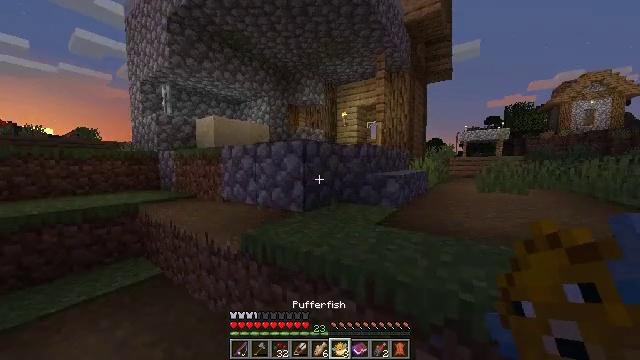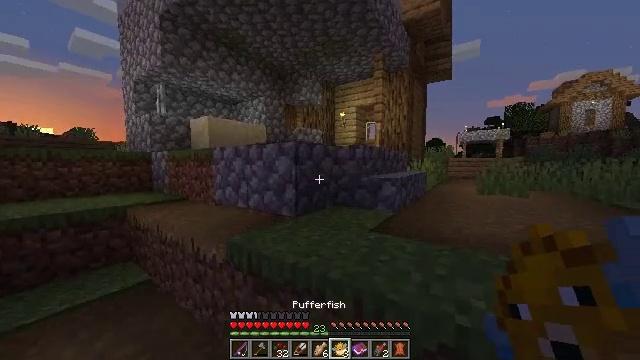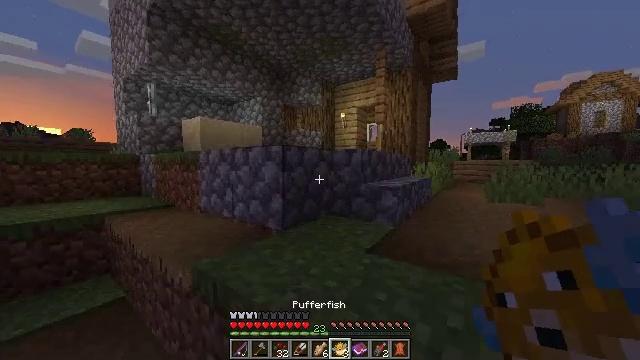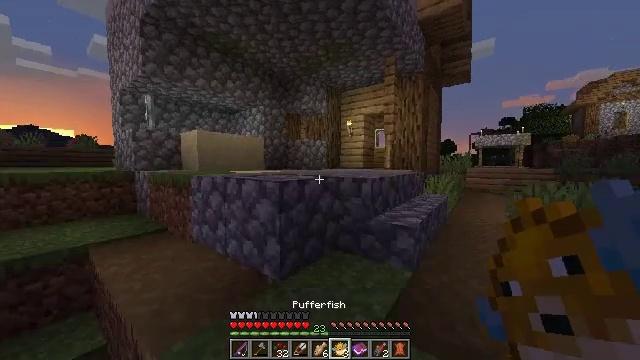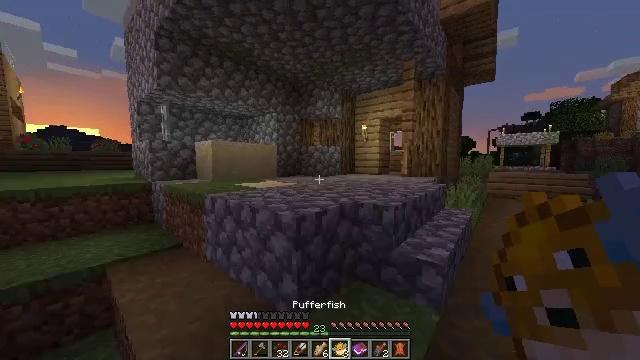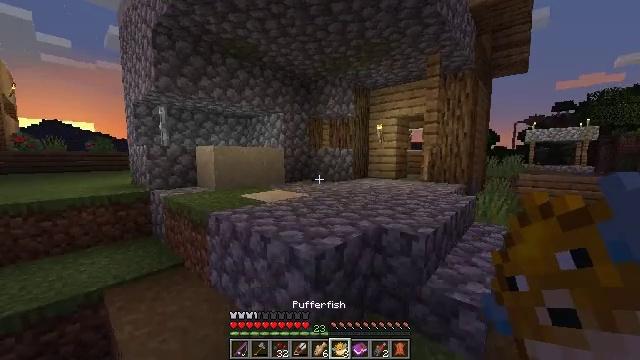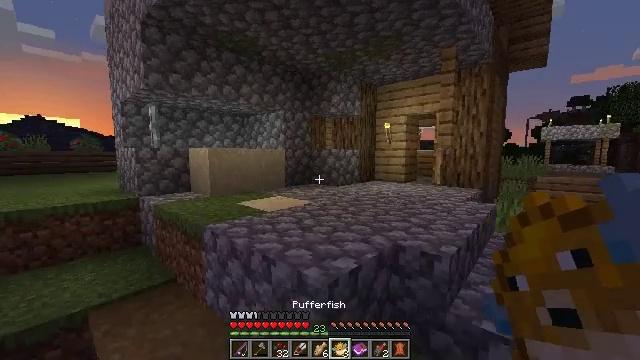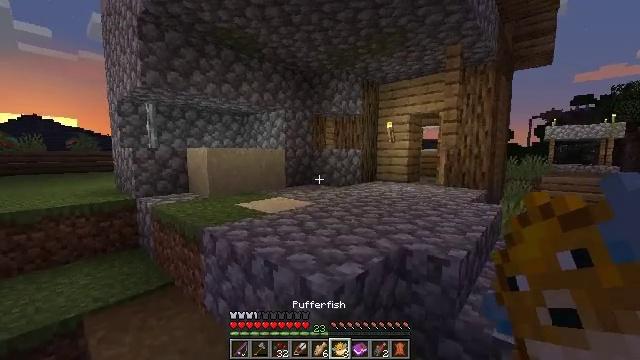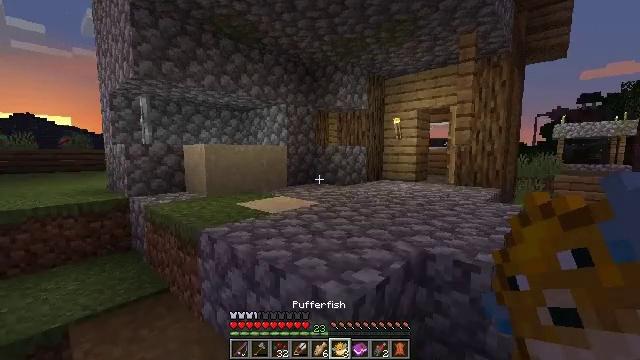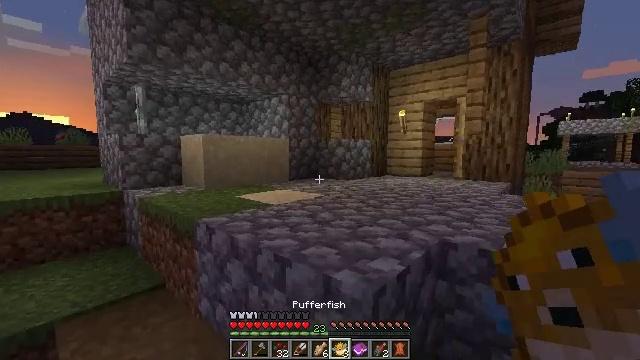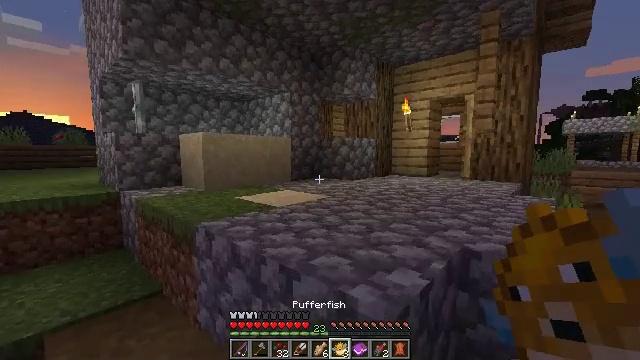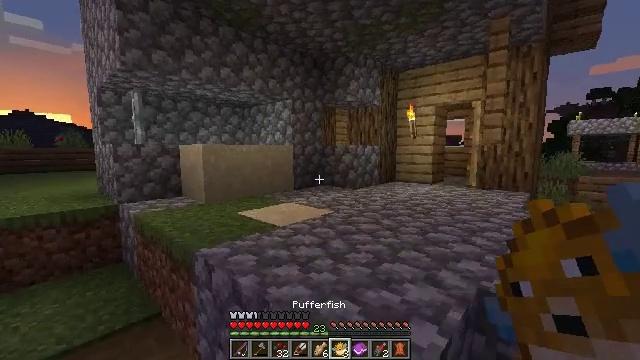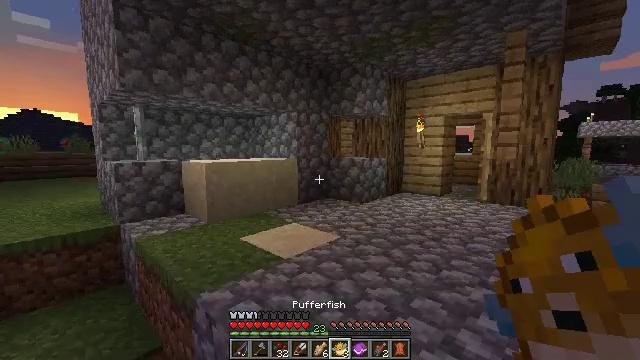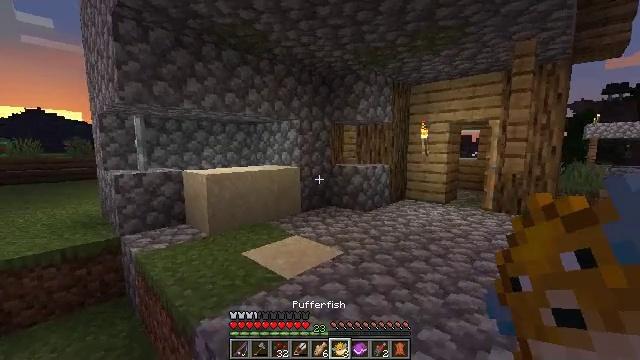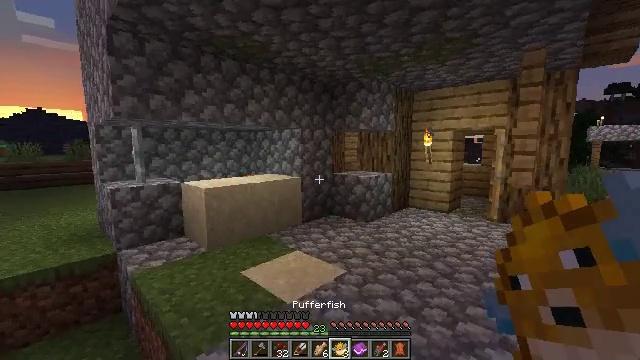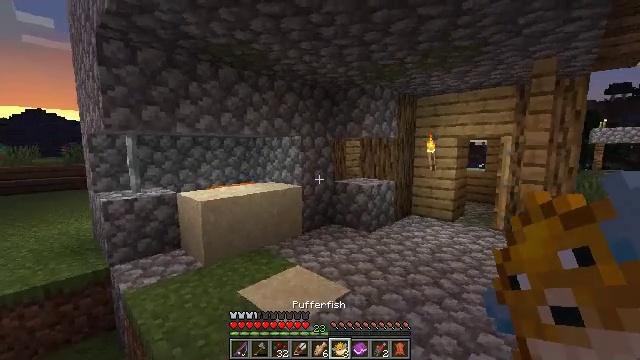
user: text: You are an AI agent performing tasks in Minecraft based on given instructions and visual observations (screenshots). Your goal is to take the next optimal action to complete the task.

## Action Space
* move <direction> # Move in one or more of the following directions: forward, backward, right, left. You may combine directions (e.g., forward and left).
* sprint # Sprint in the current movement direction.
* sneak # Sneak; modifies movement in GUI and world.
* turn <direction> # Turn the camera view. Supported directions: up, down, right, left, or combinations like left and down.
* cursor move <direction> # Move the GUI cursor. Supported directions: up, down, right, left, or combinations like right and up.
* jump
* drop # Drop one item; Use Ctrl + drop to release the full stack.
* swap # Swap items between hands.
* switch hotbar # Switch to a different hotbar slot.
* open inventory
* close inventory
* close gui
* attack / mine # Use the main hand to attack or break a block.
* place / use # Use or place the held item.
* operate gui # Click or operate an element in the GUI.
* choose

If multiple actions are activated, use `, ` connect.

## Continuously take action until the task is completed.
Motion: motion action
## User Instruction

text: Drop a pufferfish.
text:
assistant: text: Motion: move forward
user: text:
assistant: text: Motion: move forward, jump
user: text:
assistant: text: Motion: move forward, turn left, jump
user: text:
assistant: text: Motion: move forward, turn left, jump
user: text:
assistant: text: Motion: move forward, turn left
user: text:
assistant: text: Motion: move forward
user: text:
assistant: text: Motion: move forward
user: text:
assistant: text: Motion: move forward
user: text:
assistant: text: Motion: move forward
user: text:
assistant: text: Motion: move forward
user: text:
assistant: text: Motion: move forward, jump
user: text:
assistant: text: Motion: move forward, jump
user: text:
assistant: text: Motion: move forward, jump
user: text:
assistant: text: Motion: move forward, jump
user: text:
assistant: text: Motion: move forward
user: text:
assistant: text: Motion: move forward
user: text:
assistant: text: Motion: move forward
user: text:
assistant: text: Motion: move forward
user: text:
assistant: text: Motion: move forward
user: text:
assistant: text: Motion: move forward
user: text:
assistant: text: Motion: move forward, turn left
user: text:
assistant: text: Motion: move forward, turn left
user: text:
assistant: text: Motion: move forward, turn left
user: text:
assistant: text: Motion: move forward, turn left
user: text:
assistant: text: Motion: move forward, turn left
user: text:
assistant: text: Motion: move forward, turn left
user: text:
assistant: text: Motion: move forward
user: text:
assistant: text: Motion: move forward, turn left
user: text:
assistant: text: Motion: move forward, turn left
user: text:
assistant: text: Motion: move forward, turn left